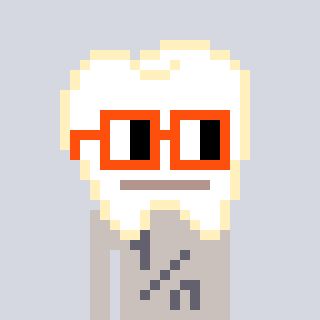
a pixel art character with square orange glasses, a tooth-shaped head and a foggrey-colored body on a cool background